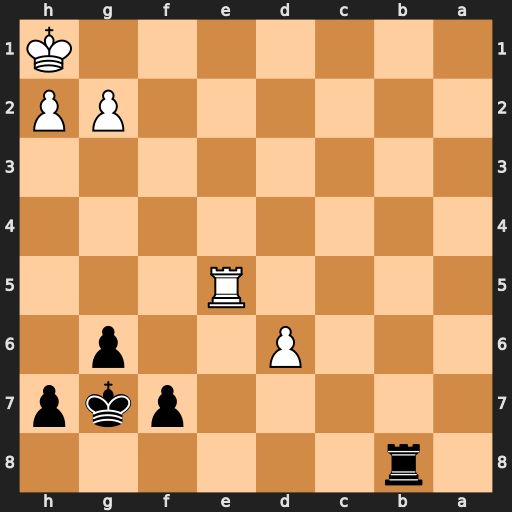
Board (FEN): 1r6/5pkp/3P2p1/4R3/8/8/6PP/7K
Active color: b
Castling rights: -
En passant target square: -
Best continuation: Rb1+ Re1 Rxe1#